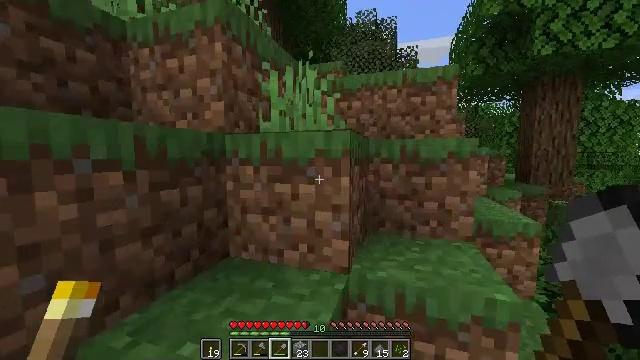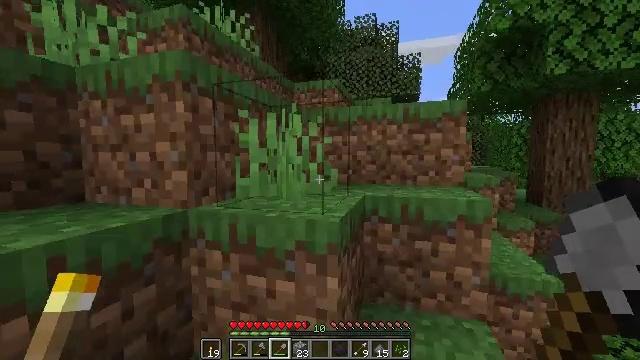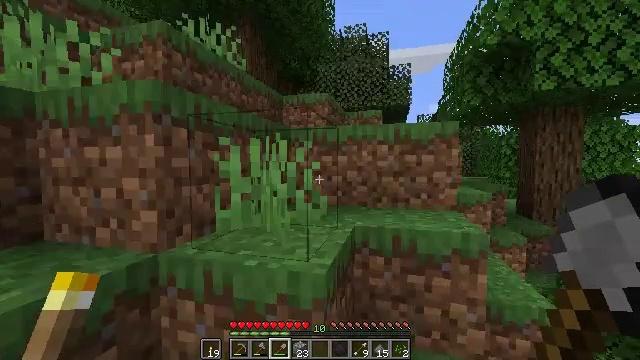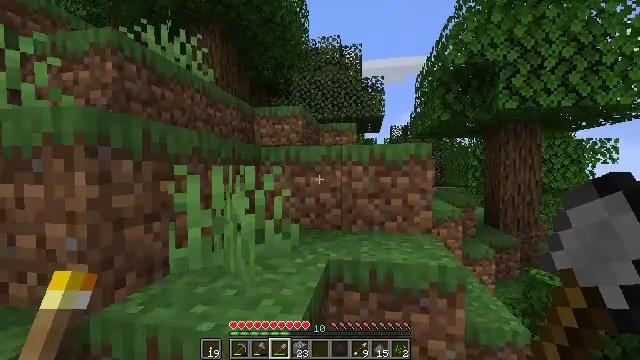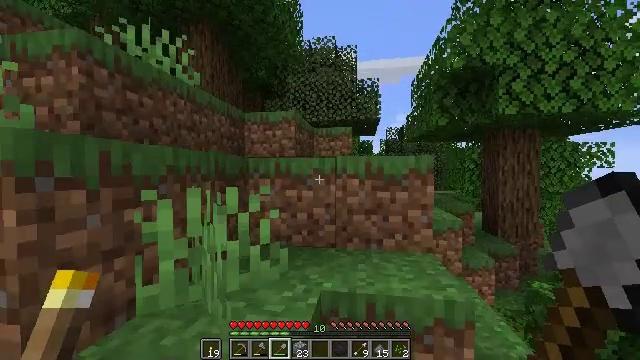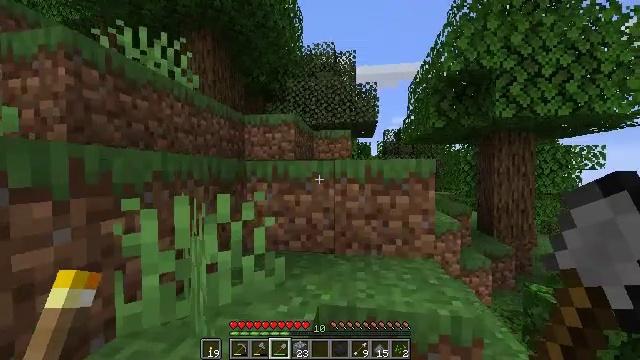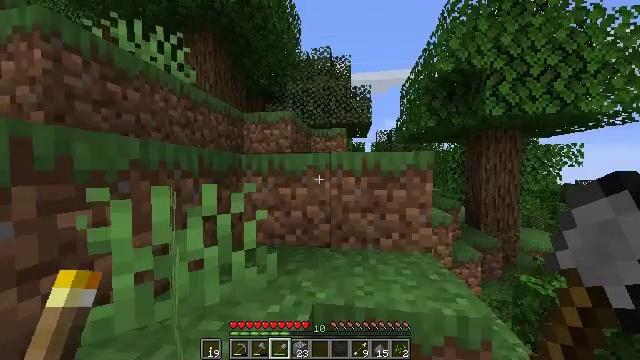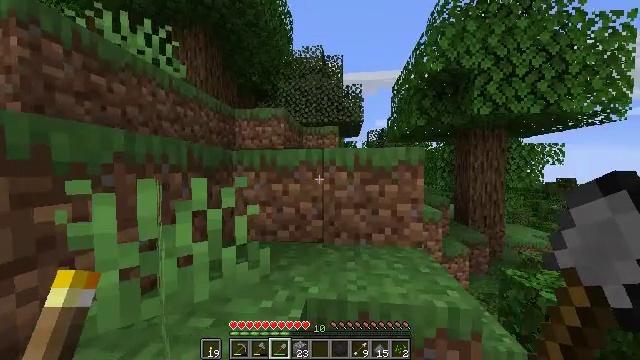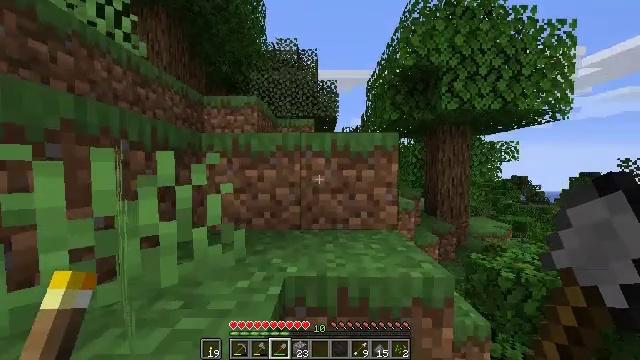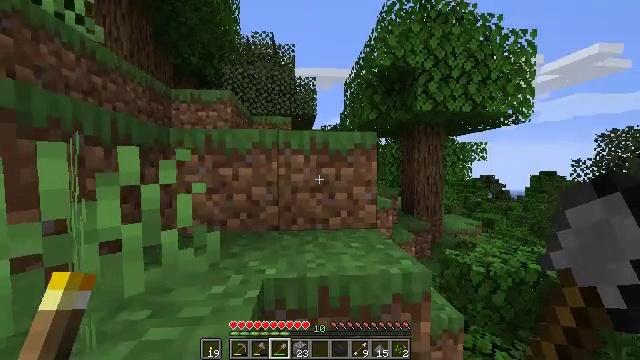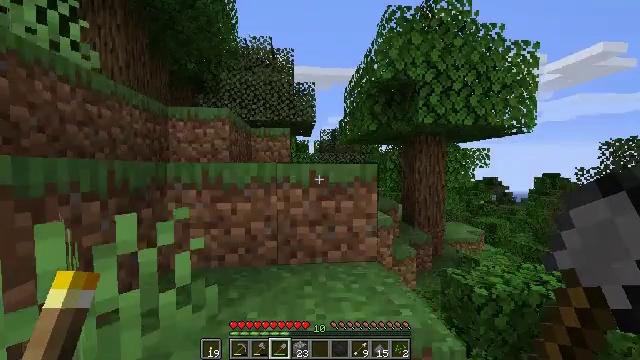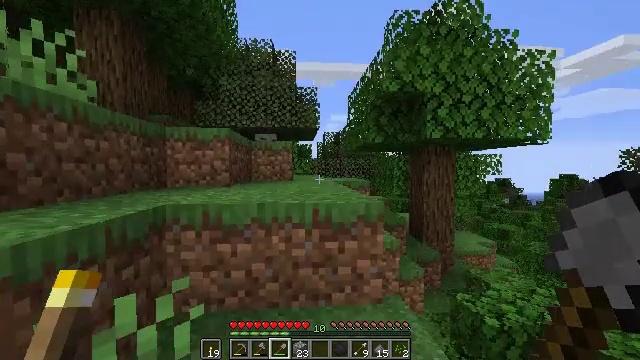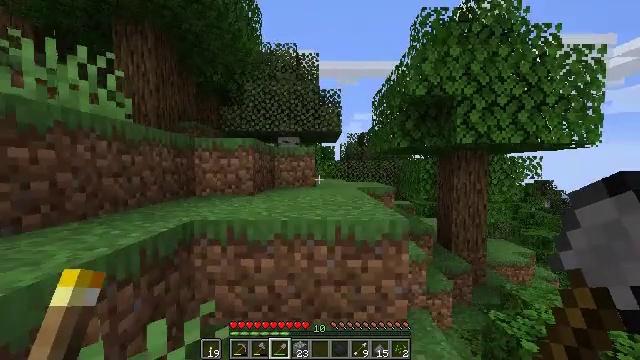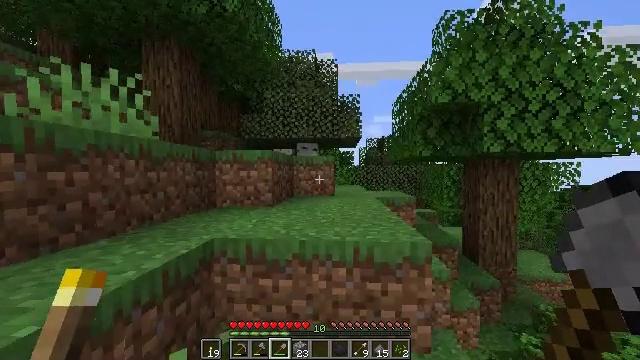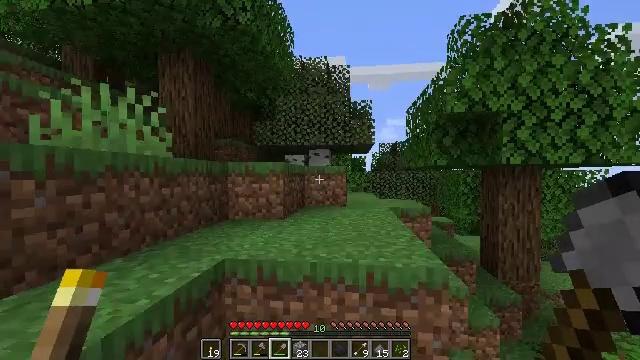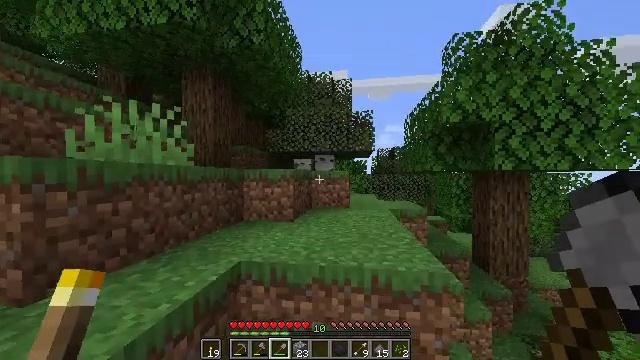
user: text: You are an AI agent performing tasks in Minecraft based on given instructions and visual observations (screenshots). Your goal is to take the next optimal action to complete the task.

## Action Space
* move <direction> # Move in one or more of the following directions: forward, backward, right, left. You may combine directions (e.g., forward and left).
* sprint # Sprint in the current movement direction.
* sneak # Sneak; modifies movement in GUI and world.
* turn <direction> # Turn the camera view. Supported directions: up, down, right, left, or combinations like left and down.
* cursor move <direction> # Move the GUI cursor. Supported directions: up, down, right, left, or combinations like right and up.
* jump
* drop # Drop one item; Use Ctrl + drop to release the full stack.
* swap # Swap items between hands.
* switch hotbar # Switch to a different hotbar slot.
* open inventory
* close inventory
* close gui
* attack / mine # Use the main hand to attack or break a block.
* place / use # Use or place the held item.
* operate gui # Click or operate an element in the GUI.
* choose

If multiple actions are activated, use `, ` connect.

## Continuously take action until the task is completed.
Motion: motion action
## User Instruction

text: Break the birch leaves block.
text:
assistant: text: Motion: move forward, sprint, jump
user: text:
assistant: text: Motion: move forward, sprint, turn right and up, jump
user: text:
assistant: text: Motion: move forward, sprint, turn right and up, jump
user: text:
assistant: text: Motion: move forward, sprint, turn right, jump
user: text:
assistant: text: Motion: move forward, sprint, jump
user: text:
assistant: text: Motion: move forward, sprint, jump
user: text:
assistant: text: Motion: move forward, sprint, turn right, jump
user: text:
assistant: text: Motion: move forward, sprint, turn right, jump
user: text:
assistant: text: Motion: move forward, sprint, turn right, jump
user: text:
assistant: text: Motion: move forward, sprint, jump
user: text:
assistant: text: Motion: move forward, sprint, jump
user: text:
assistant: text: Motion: move forward, sprint, turn left, jump
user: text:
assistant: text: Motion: move forward, sprint, turn left, jump
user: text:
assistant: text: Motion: move forward and move left, sprint, turn left, jump
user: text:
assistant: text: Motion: move forward and move left, sprint, turn left, jump
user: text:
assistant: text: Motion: move forward and move left, sprint, turn left and down, jump
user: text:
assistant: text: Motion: move forward and move left, sprint, turn left and down, jump
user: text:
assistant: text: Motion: move forward and move left, sprint, turn left and down, jump
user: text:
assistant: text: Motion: move forward and move left, sprint, turn down, jump
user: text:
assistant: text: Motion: move forward, sprint, turn right, jump
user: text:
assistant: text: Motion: move forward, sprint, turn right, jump
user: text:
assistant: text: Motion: move forward, sprint, turn right, jump
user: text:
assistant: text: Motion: move forward, sprint, jump
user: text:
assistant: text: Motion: move forward, sprint, jump
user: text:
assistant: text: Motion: move forward, sprint, turn left and up, jump
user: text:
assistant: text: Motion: move forward, sprint, turn left and up, jump
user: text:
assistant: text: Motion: move forward, sprint, turn left and up, jump
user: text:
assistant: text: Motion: move forward, sprint, jump
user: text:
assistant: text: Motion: move forward, sprint, jump
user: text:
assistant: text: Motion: move forward, sprint, jump